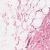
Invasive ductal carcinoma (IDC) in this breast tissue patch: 0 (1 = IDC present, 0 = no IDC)